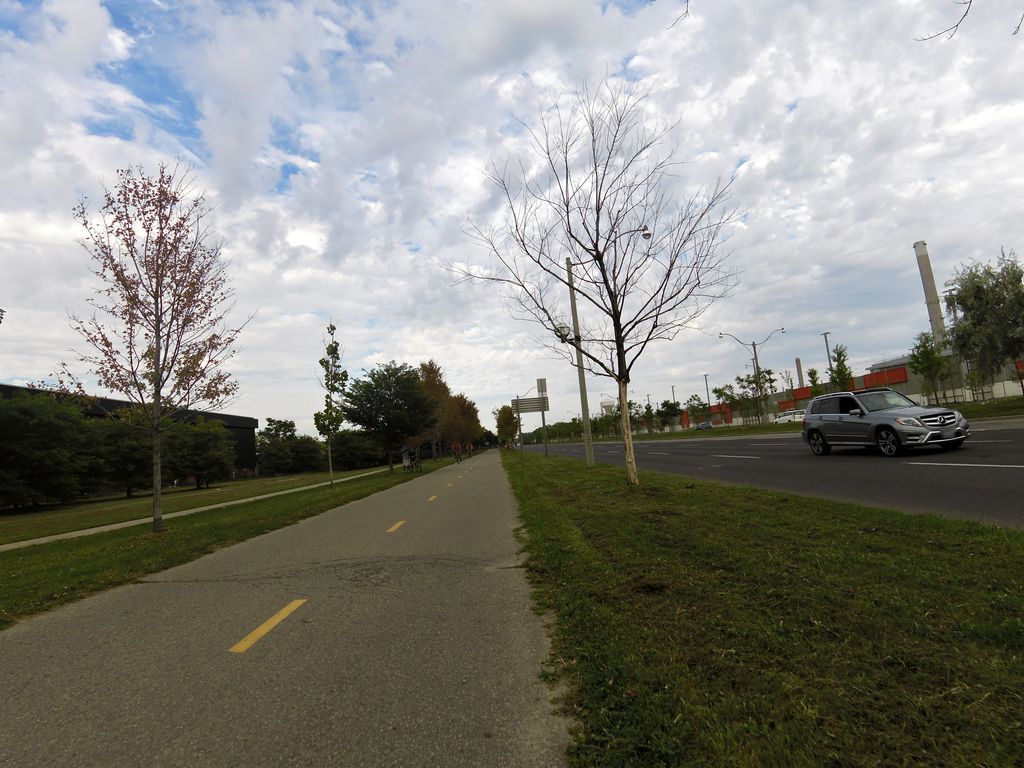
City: toronto